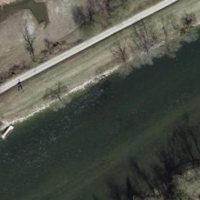
EUNIS habitat code: 15
Species observed at this site:
Hypericum perforatum
Salvia pratensis